高一 · 立体几何学
在直三棱柱 $A B C-A_{1} B_{1} C_{1}$ 中, 已知 $A B \perp B C, A B=B C=2, C C_{1}=2 \sqrt{2}$, 则异面直线 $A C_{1}$ 与 $A_{1} B_{1}$ 所成的角为
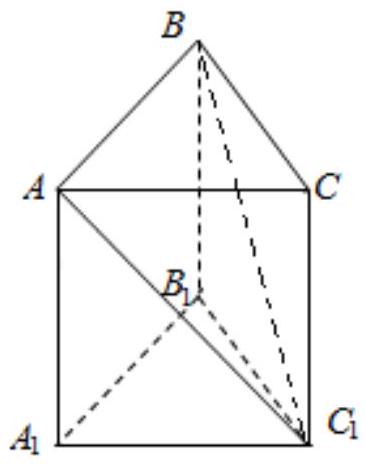
$30^{\circ}$
B. $45^{\circ}$
C. $60^{\circ}$
D. $90^{\circ}$
答案: C
解析: 【分析】

由条件可看出 $A B \| A_{1} B_{1}$, 则 $\angle B A C_{1}$ 为异面直线 $A C_{1}$ 与 $A_{1} B_{1}$ 所成的角, 可证得三角形 $B A C_{1}$ 中, $A B \perp B C_{1}$, 解得 $\tan \angle B A C_{1}$, 从而得出异面直线 $A C_{1}$ 与 $A_{1} B_{1}$ 所成的角.

【详解】

连接 $A C_{1}, B C_{1}$, 如图:

又 $\mathrm{AB} \| A_{1} B_{1}$, 则 $\angle B A C_{1}$ 为异面直线 $A C_{1}$ 与 $A_{1} B_{1}$ 所成的角.

因为 $A B \perp B C$, 且三棱柱为直三棱柱, $\therefore A B \perp C C_{1}, \therefore A B \perp$ 面 $B C_{1} B_{1}$,

$\therefore A B \perp B C_{1}$,

又 $A B=B C=2, C C_{1}=2 \sqrt{2}, \therefore B C_{1}=\sqrt{(2 \sqrt{2})^{2}+2^{2}}=2 \sqrt{3}$,

$\therefore \tan \angle B A C_{1}=\sqrt{3}$, 解得 $\angle B A C_{1}=60^{\circ}$.

故选 C

【点睛】

考查直三棱柱的定义, 线面垂直的性质, 考查了异面直线所成角的概念及求法, 考查了逻辑推理能力，属于基础题.